Interaction volume radius: 5 \u00c5
Interaction volume height: 10 \u00c5
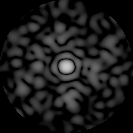
Disorder parameter: 0.8496